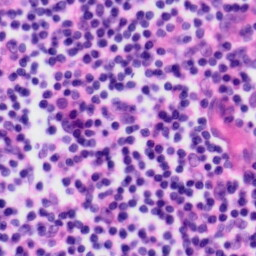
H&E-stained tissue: Tonsil